Question: I had to use 'ttk.Radiobutton' instead of 'Radiobutton' as I wanted to move the text above the circle but since then the circle has changed to a diamond. (See image below)
I have tried turning the indicator off with
'cTheme = ttk.Style()'
'cTheme.configure("TRadiobutton", indicatoron=False)'
but this seems to do nothing.
I want to change the new radiobutton shape from a diamond back to a circle.. or make it so when the button is clicked it changes shape or colour as currently nothing changes to show the user it has been clicked. Has anyone got any ideas?

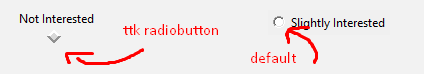
Answer: The 'indicatoron' option is not supported by the ttk version of the Radiobutton. However, you can change the ttk theme to one that has a circle for radiobuttons (e.g. 'clam' or 'alt'):
'''
cTheme.theme_use('clam')
'''
<URL>
Note that the theme change needs to be done before you configure the "TRadiobutton" style.
Also, to get rid of the initial blueish color in the button, change its state (the default state is 'alternate') to get a normal unselected radiobutton:
'''
radiobutton.state(["!alternate"])
'''
<URL>
If keeping the default theme, it is possible to make the selection of the button more visible, for instance by changing the selected color to bright green:
'''
import tkinter as tk
from tkinter import ttk
root = tk.Tk()
var = tk.IntVar(root, 1)
style = ttk.Style(root)
style.map('TRadiobutton', indicatorcolor=[('selected', '#00FF00')])
r1 = ttk.Radiobutton(root, value=1, variable=var, text='1')
r2 = ttk.Radiobutton(root, value=2, variable=var, text='2')
r1.pack()
r2.pack()
'''
<URL>
The other alternative is to create your own indicator from pictures and overriding the 'Radiobutton.indicator' in the layout of 'TRadiobutton':
'''
import tkinter as tk
from tkinter import ttk
root = tk.Tk()
var = tk.IntVar(root, 1)
style = ttk.Style(root)
data_unselected = b'%0PNG
IHDRoya pHYs""t%0oeKtEXtSoftwarewww.inkscape.org"i<_IDAT8Y=SMkA@}[*"
!Y=@<Yu"uGzVuqMthOXrE/deg 1/2uKb7kIY='
B,; 1/2D+-i!BIe~/oIco'DE-'""!®️EUR™️_--EaA#EURI_}"s'ZIoeZa0LSSSENz>YfYv ®️rieR®️A0UXksfthQOUU"K)3i/UDo+a|L,--1&'C/*bO'OiOEUNoYn
aPNhOE|Q*i)u!au~])5U hku("EUROs...i}f>™️b-wI<K'a,yI'fzi/i{ 1/2ThE!v:Ai 3/4@^KPSAaD4p^vv-Y=IOE1u!C
' --R®️8[Ryo--^&IfoOo 1/4oeo
q"(SO"AaPS8acC(!
"RAig2O 3/4$?i:daeOdegOA7yq5"z?8$?IEND®️B'''
img_unselected = tk.PhotoImage("radiobutton_unselected", master=root, data=data_unselected)
data_selected = b'%0PNG
IHDRoya pHYs""t%0oeKtEXtSoftwarewww.inkscape.org"i<IIDAT8Y=SAnU@}k5ZE+U"tha"+aeazNO|WyfSai uZeU?uOaeFe PSaEURf"kSSdegEe!i/3uTh 1/4y3ugdeg13TSi^1AETh}_-x*>OthaRqW-xY=a8civ"'2™️0ss/SSOeiIfoAo"sKIufcy[uNDOZO:WJaoeo
EURI'l!AOIoP%'>YcAAisVDJ©️\ncssjmUIEEAadegdeg,"'RREE©️$?Ulf>Th 3/4
fC/!|>$)*ouyA4II'i9.lU&^aOXVG---KAqlEURmUA"8$ "ddh...si.
A(c-lG@D/I'0eozZJy-RC/UijH'"NyayM"OaLOEC/"R>e4mKFay!A™️b|"aAE*|i+a+a+-X,a 1/4eo1b
aOs*o9cY=TthO"1®️"sdKDsC:B^"ZoUqoeoNSSC0™️iu3Uix~*? 3/4DEUR 1/2'+O4-EFuth-eU-EUR@qoin"ae=}U]*IEND®️B'''
img_selected = tk.PhotoImage("radiobutton_selected", master=root, data=data_selected)
style.element_create('custom.indicator', 'image', "radiobutton_unselected",
('selected', '!disabled', "radiobutton_selected"))
style.layout(
'TRadiobutton',
[('Radiobutton.padding',
{'sticky': 'nswe',
'children': [('custom.indicator', {'side': 'left', 'sticky': ''}),
('Radiobutton.focus',
{'side': 'left',
'sticky': '',
'children': [('Radiobutton.label', {'sticky': 'nswe'})]})]})])
r1 = ttk.Radiobutton(root, value=1, variable=var, text='1')
r2 = ttk.Radiobutton(root, value=2, variable=var, text='2')
r1.pack()
r2.pack()
'''
<URL>
Note that you will need extra images when defining the theme element if you want to have a noticeable "disabled" state.